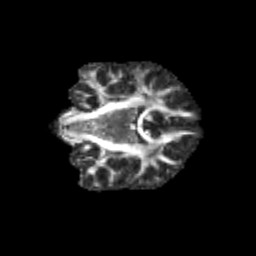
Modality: FA
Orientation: coronal
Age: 12
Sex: male
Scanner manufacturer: siemens
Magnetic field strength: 3 T
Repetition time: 3.8 s
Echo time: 0.07 s